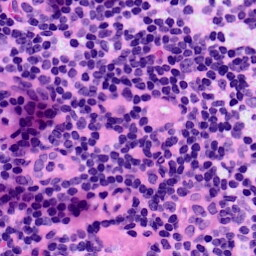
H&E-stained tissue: LymphNode